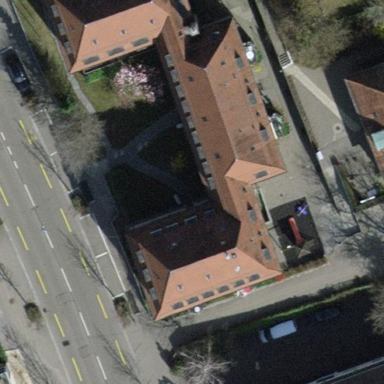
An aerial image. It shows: Image showing building with apartments.